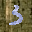
Label: 3